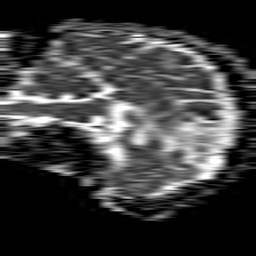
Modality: ADC
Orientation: sagittal
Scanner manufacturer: philips
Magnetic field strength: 1.5 T
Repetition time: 4.6 s
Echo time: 0.08631 s